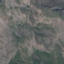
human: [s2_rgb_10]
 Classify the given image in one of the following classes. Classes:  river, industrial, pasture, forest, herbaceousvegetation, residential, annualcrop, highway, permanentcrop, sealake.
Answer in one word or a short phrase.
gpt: HerbaceousVegetation